Question: I am developing a "game" like Simons Says. I have seven sounds in a Jframe

I need to reproduce for example the "Do" note, then the user has to press the same note. After the app has to reproduce the "Do" note and then "Re", and the user has to press the same notes in that order.
So I have created a start button, and the first sound will be reproduced some seconds after...
My doubt is how can i validate that the button pressed by the user is the button that has sounded?
This is the code for the Start button:
'''
private void jButton9ActionPerformed(java.awt.event.ActionEvent evt) {
try {
//delay the sound
Thread.sleep(2000);
sonido("do");
//mark the border of the played sound
jButton1.setBorder(new javax.swing.border.LineBorder(new java.awt.Color(255, 255, 255), 3, true));
//show in a label the name of the played sound
jLabel1.setText("DO");
} catch (LineUnavailableException | IOException | UnsupportedAudioFileException | InterruptedException ex) {
Logger.getLogger(NewJFrame.class.getName()).log(Level.SEVERE, null, ex);
}
}
'''
This is the code for the "do" button (all the others buttons are the same just change the parameter in the sonido method)
'''
private void jButton1ActionPerformed(java.awt.event.ActionEvent evt) {
setButtonstoNull();
if(evt.getSource()==jButton1){
try {
sonido("do");
jButton1.setBorder(new javax.swing.border.LineBorder(new java.awt.Color(255, 255, 255), 3, true));
} catch (LineUnavailableException | IOException | UnsupportedAudioFileException ex) {
Logger.getLogger(NewJFrame.class.getName()).log(Level.SEVERE, null, ex);
}
}
}
'''
How can I compare it? If There is a way this comparison should be in the Start button method?
If someone can guide me, very thankful
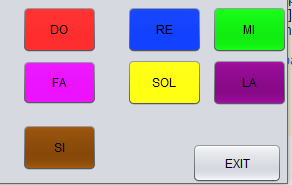
Answer: Create an enum like that:
'''
public enum Note {
DO
{
@Override
public String getNote() {return "do";}
@Override
public String getText() {return "DO";}
@Override
public Color getColor() {return new Color(255, 255, 255);}
},
RE
{...},
...
SI
{...};
abstract String getNote()
abstract String getText()
abstract String getColor()
}
'''
You can use it anywhere to perform comparisons and save some copy/paste.